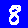
Digit: 8